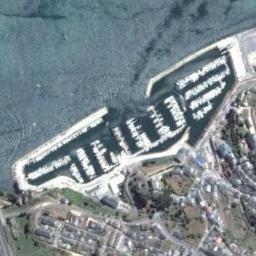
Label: harbor